Question: In my application, I have two swing components on top of each other, that look something like this picture. The problem is that the orange component needs a vertical scrollbar, but I want the right edges of the components to stay exactly aligned (and the width can vary as the user makes the app wider or narrower). If I use something like a grid layout, the scrollbar takes up space and then the scrollbar lines up with the right edge of the red component.

I'm thinking I might need to use a scrollbar component and add that separately and use it to control the orange component. Is there a way to attach a scrollbar to another component like that? I would think it would be difficult without using a scrollpane.
I'm also open to any suggestions on how else to approach this.
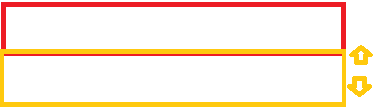
Answer: It shouldn't be too hard to implement the approach you suggested. Wrap the orange component in a 'JScrollPane', but configure the scroll pane to hide both scrollbars. Then, set the scroll model for the vertical scroll bar in the scroll pane to the scrolling model from the standalone scrollbar. Even though the scroll pane scroll bar is hidden, it will still scroll if the models are linked. See <URL> for some code - it's a different application but similar principle.
Alternatively, you could use a 'JScrollPane' with a visible vertical scrollbar, and add a spacing component next to the red component to keep it aligned. I'm thinking you could use a 'GridBagLayout' with two columns. The first row holds the red component and the spacer, and the second row holds the scroll pane with the orange component, which spans both columns. Then, you just have to get the width of the scroll bar component from the 'JScrollPane' and set the preferred width of the spacer to the same value. A drawback with this strategy would be that it could be difficult to keep the spacer size updated if the scrollbar width changes (due to a UI change, for example).